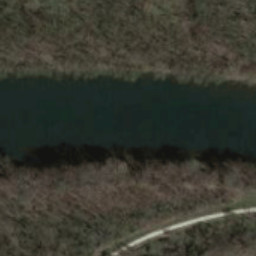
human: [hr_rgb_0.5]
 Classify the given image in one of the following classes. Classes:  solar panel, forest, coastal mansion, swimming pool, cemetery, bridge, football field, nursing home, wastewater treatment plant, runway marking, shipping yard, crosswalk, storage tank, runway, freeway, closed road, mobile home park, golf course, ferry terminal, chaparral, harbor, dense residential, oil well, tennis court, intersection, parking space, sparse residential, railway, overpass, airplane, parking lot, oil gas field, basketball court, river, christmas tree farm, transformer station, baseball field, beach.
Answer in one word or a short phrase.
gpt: river